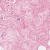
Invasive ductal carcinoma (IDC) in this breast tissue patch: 0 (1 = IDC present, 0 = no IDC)